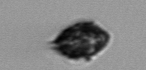
Label: Kryptoperidinium_triquetrum